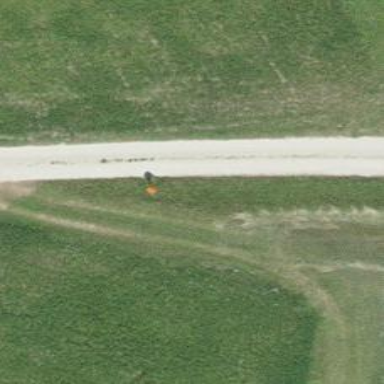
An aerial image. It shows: Aerial marker.